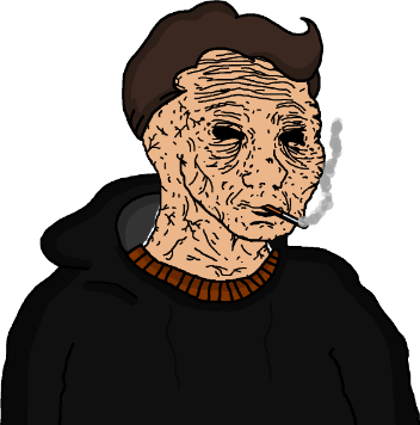
Label: 5_Doomer